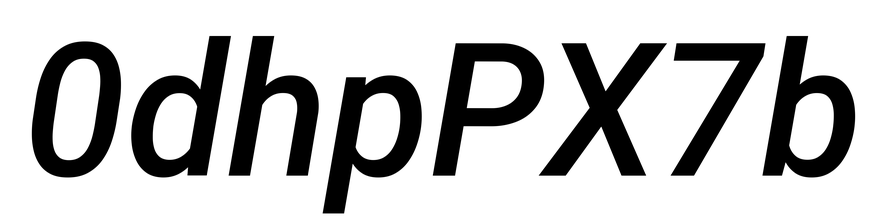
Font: Roboto-Italic_Medium_Italic